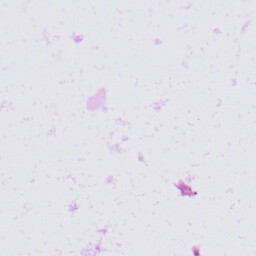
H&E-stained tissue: Skin